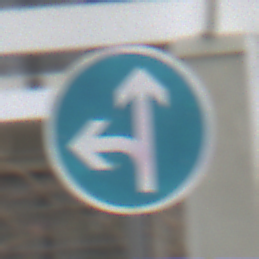
Verkehrszeichen: VorgeschriebeneFahrtrichtungGeradeausOderLinks
Umgebung: Outdoor, Urban
Tageszeit: Midday
Wetter: Overcast
Licht: Natural
Jahreszeit: NotSpecified
Kontrast: LowContrast